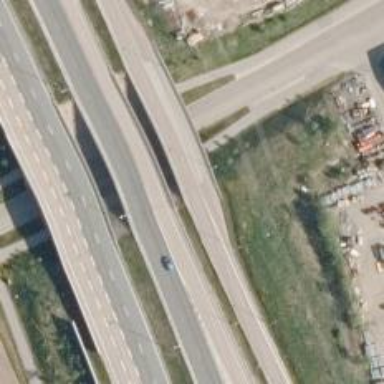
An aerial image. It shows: Trunk link highway with asphalt surface.